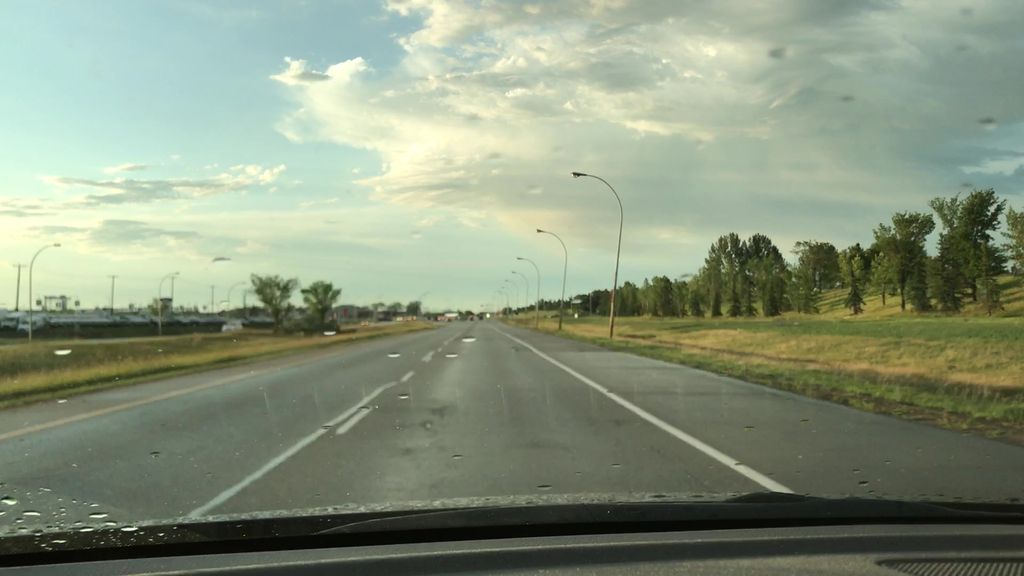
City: edmonton